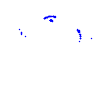
Particle: pion